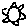
Label: sun